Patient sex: M
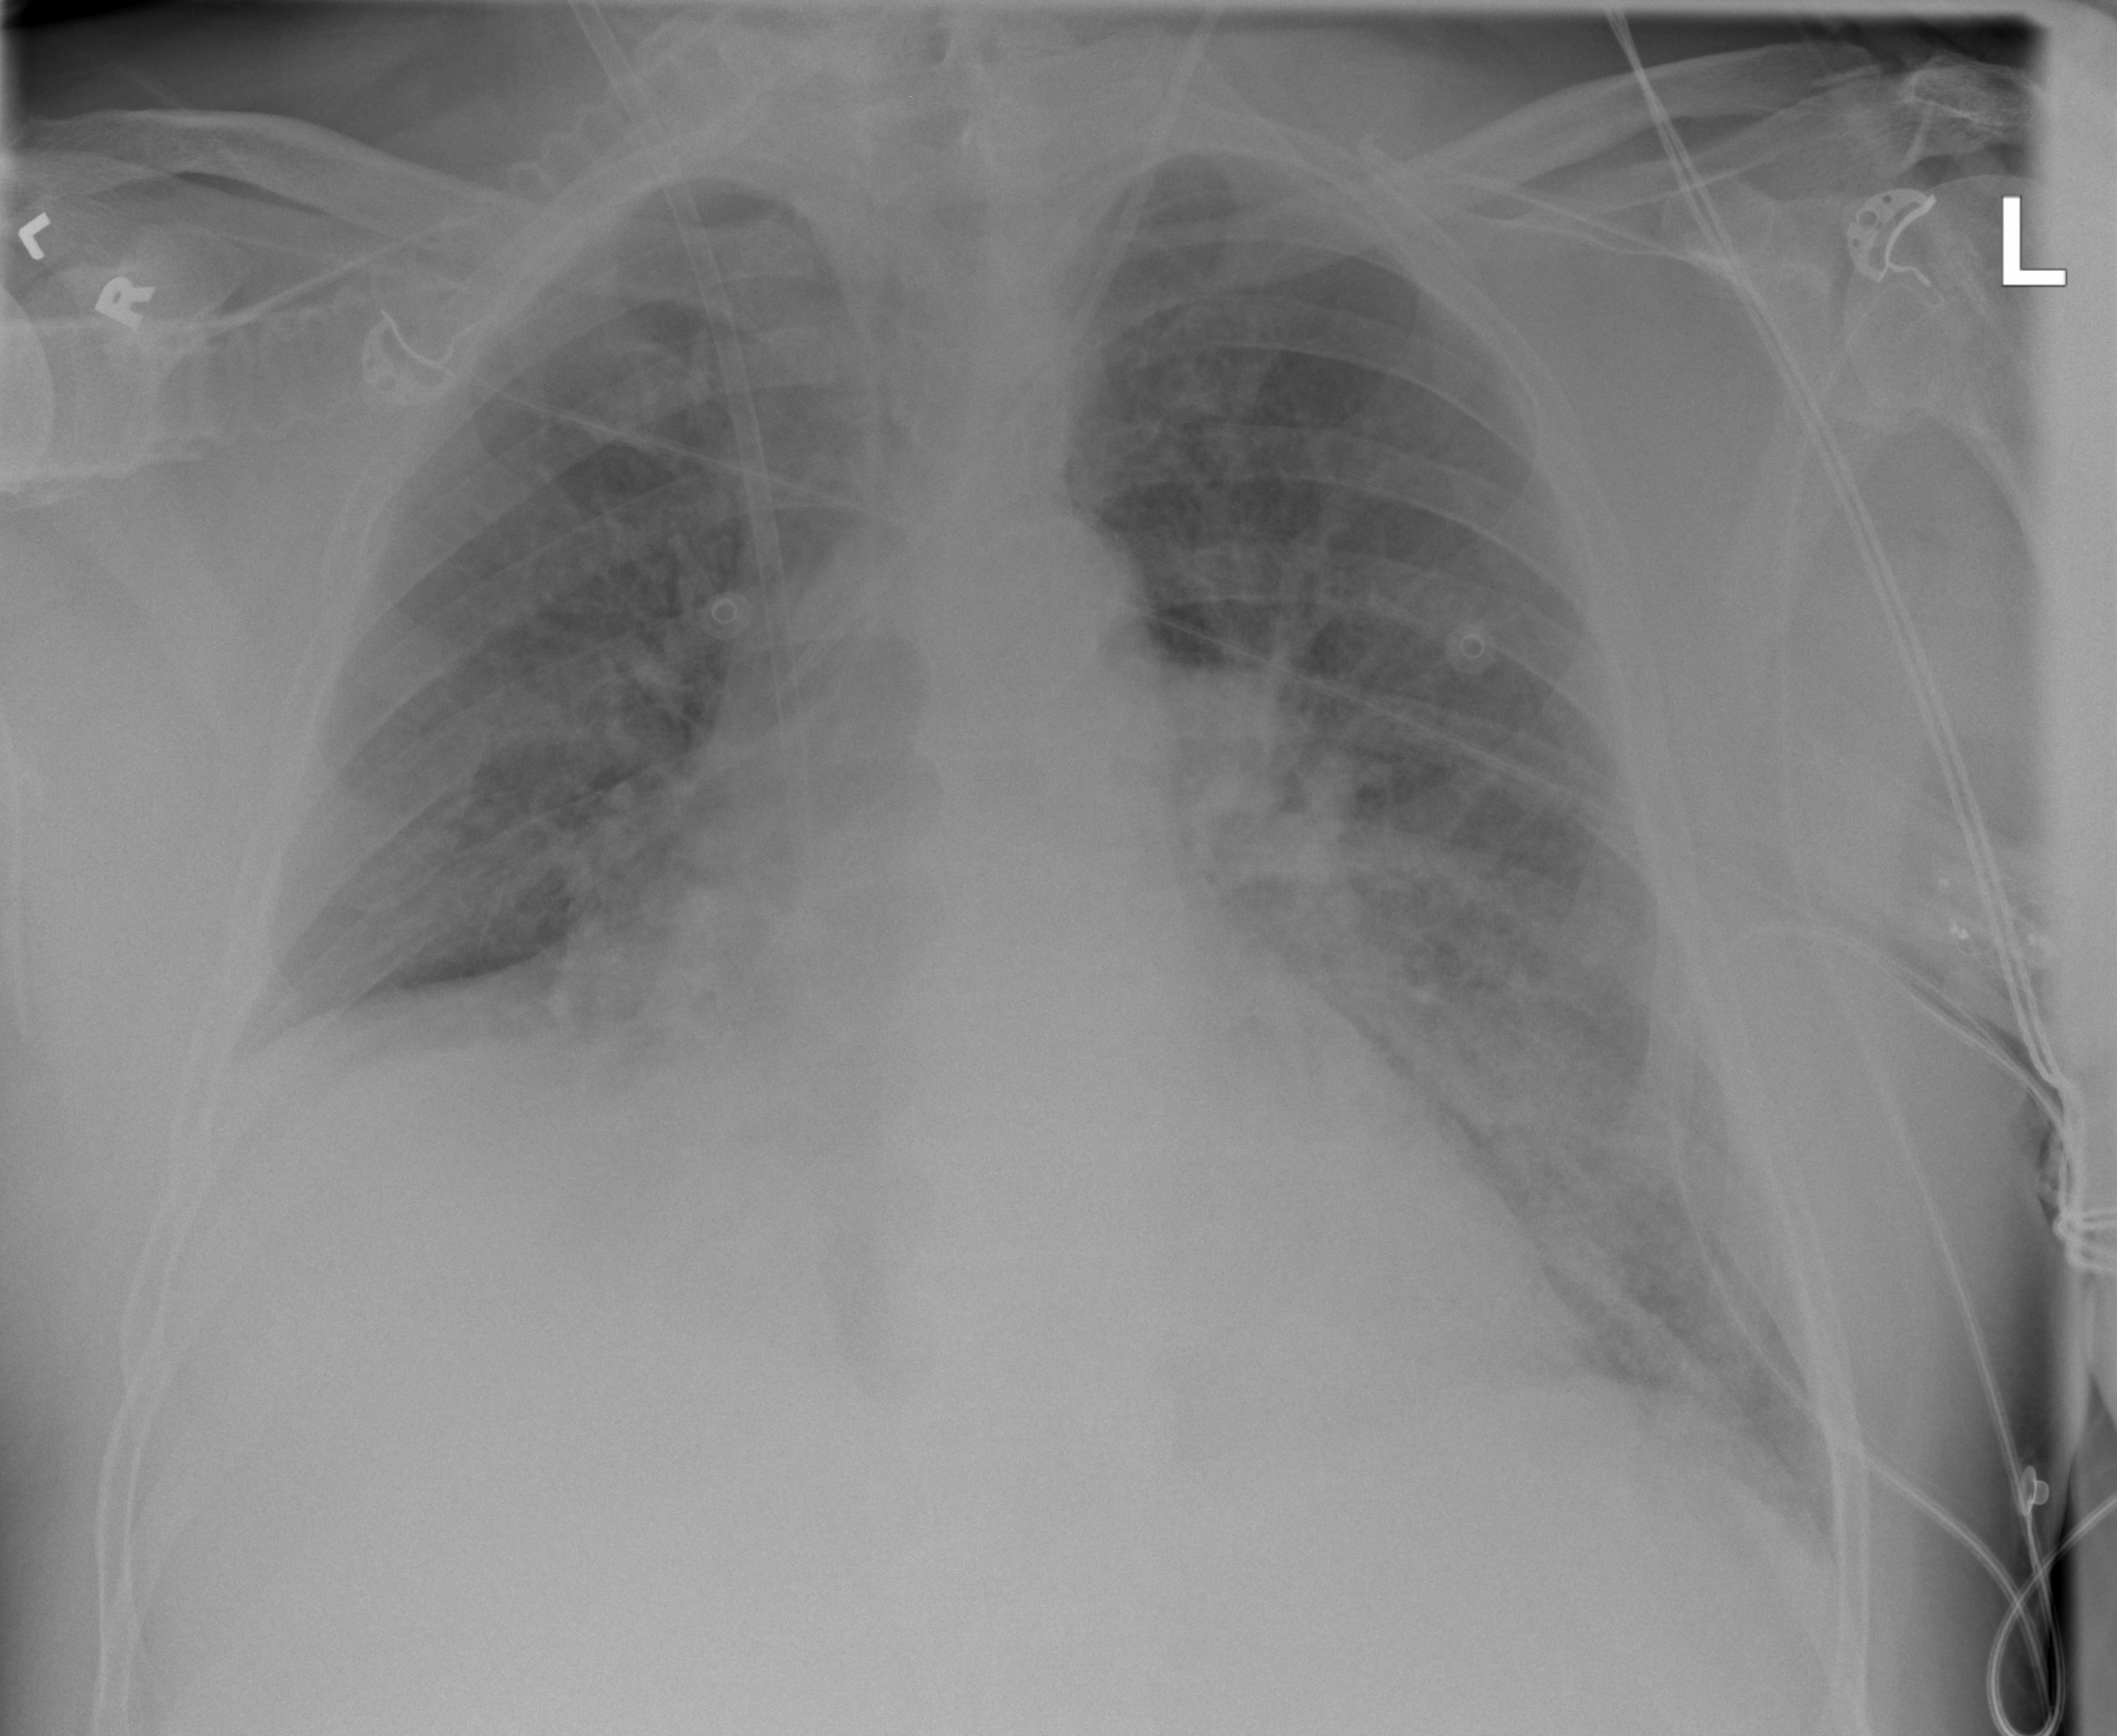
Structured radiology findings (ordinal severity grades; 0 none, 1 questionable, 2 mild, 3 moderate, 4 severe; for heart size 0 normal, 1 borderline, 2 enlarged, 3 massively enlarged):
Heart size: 2
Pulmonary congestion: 2
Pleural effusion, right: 0
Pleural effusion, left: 2
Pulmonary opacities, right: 2
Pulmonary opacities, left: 3
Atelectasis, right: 3
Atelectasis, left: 2